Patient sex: F
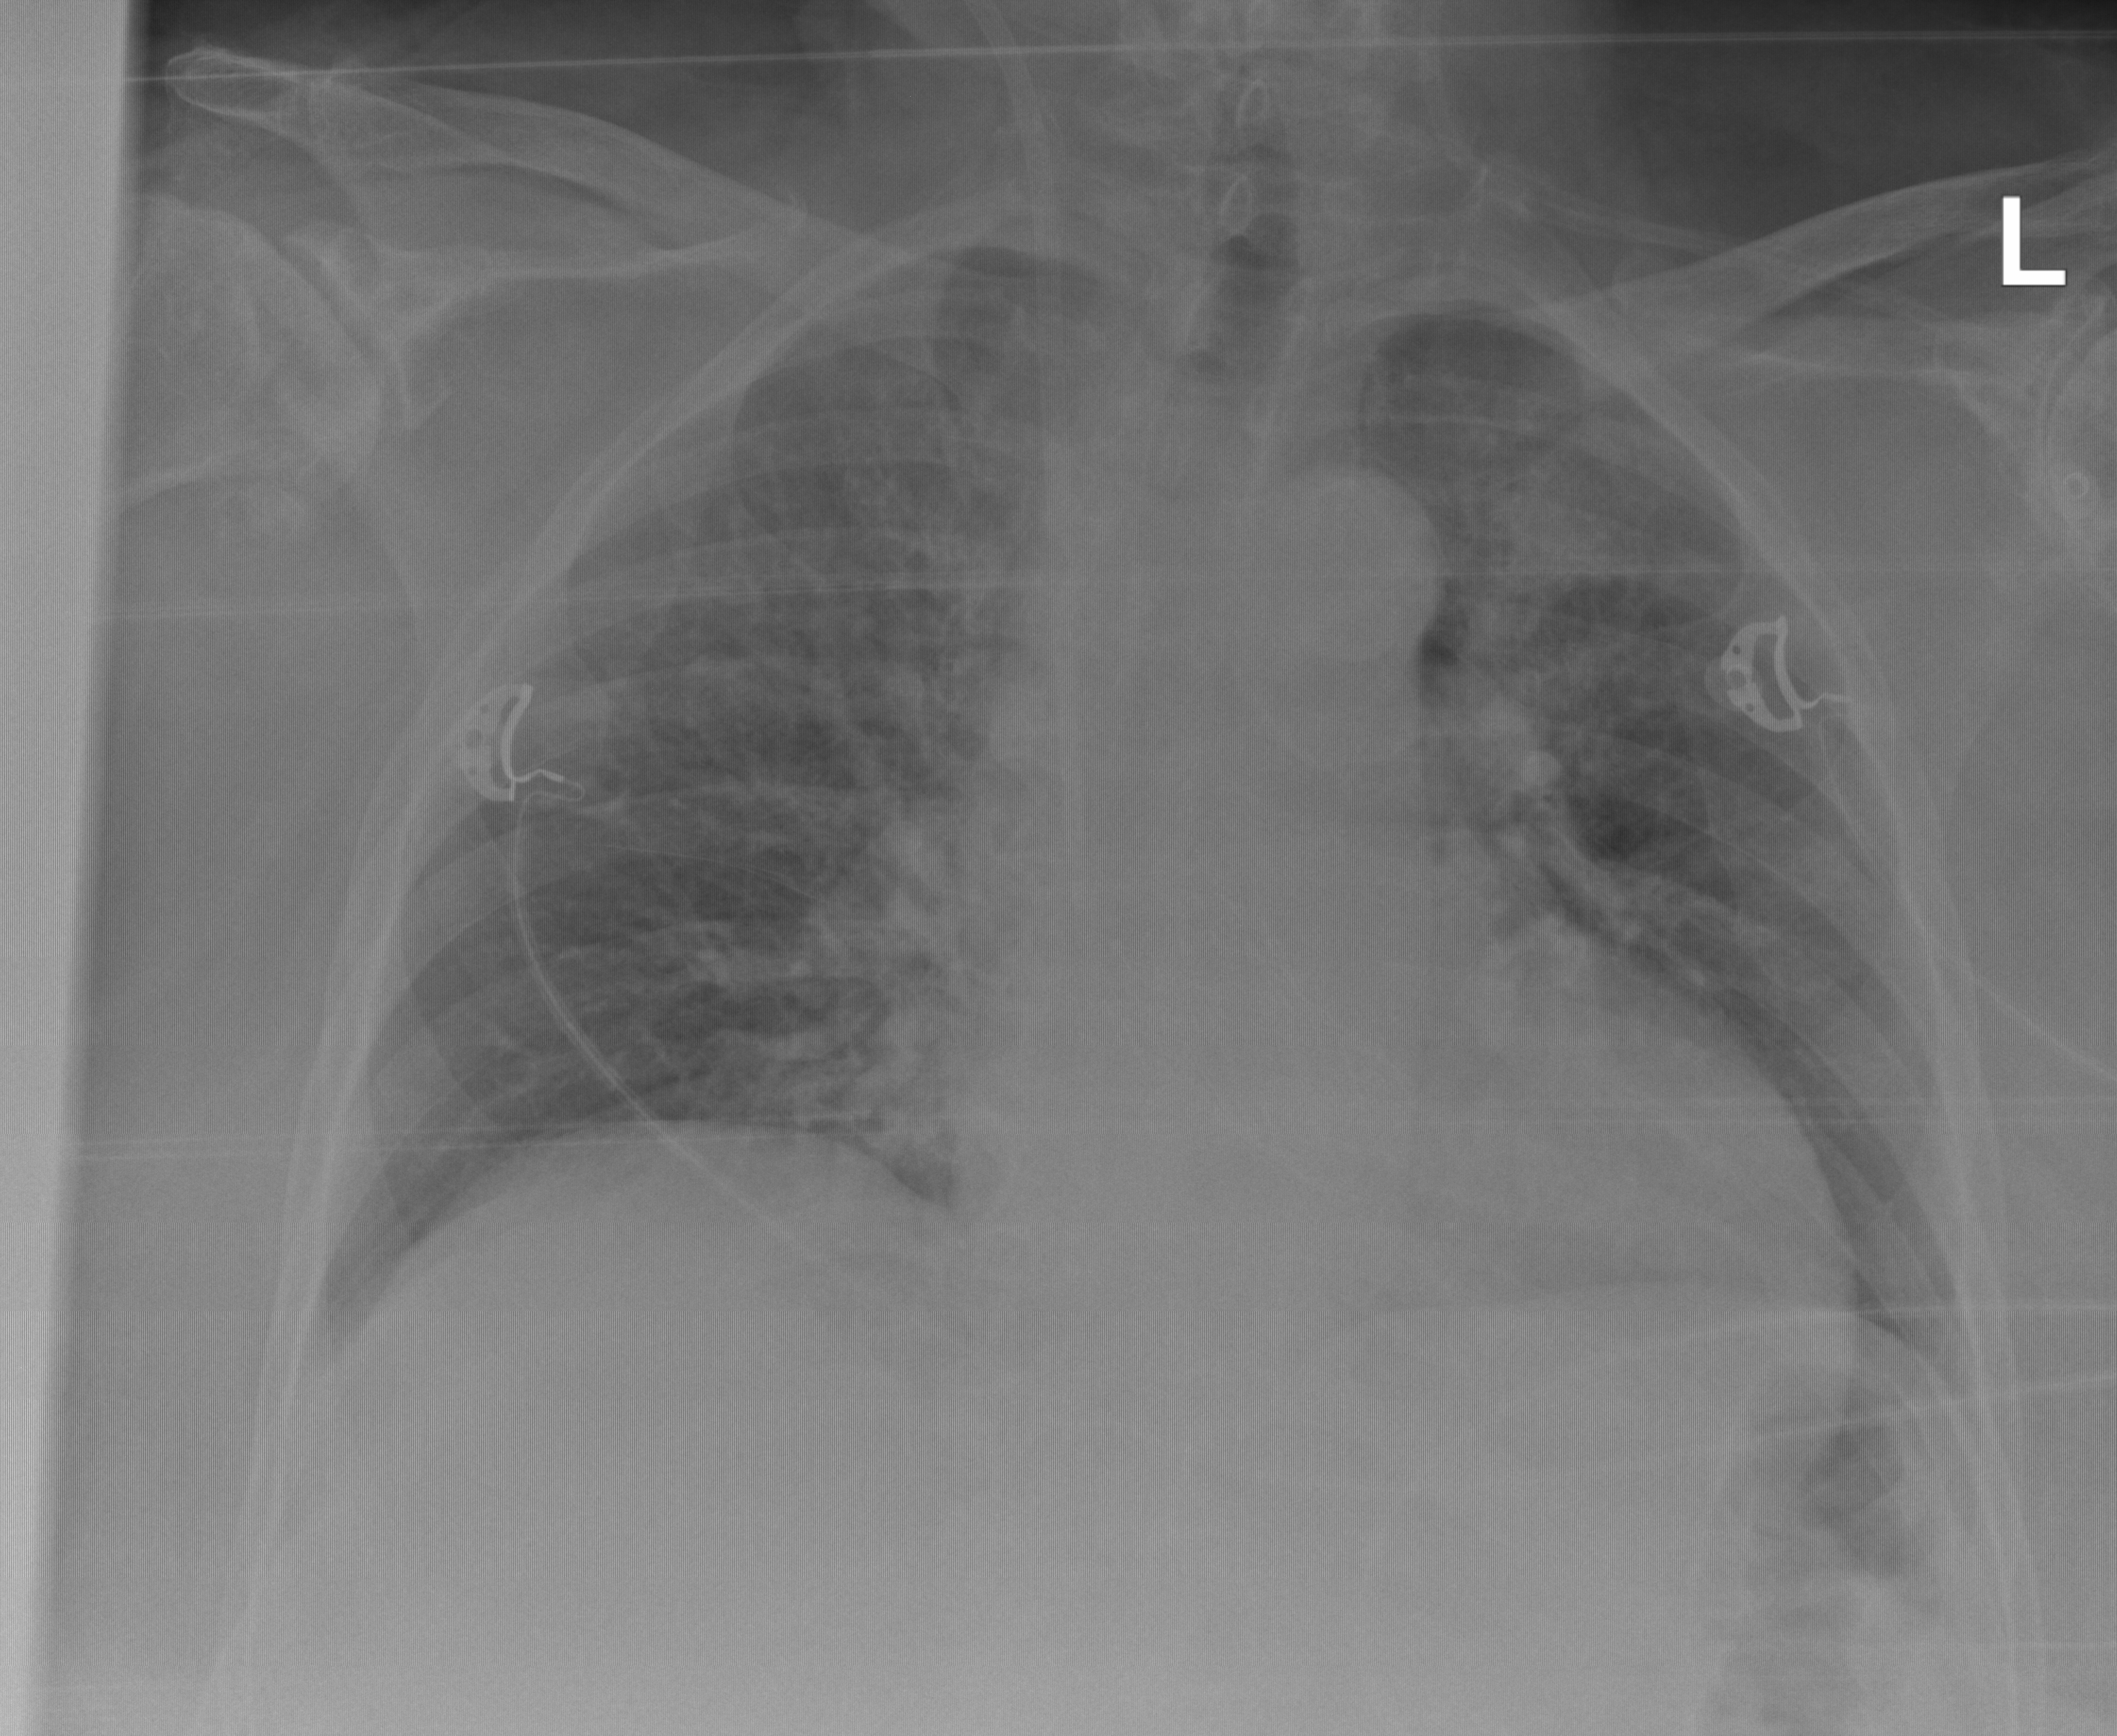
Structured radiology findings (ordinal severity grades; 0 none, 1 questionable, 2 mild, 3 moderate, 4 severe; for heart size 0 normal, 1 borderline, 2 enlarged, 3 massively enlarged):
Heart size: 1
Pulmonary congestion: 2
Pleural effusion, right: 0
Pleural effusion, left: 1
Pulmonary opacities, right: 2
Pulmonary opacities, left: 2
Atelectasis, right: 2
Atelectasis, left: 2